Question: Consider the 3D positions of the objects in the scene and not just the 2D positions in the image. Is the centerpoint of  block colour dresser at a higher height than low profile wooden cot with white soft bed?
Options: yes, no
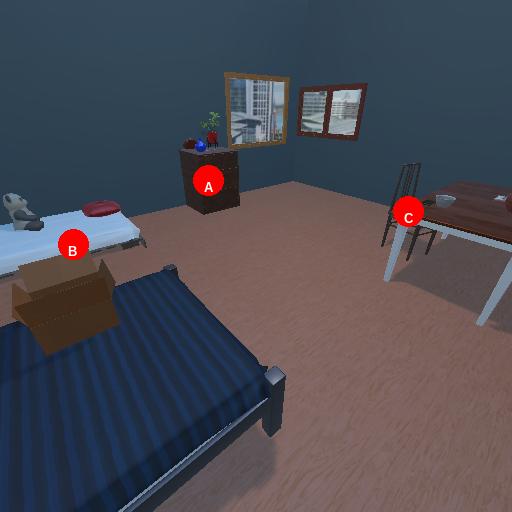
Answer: yes